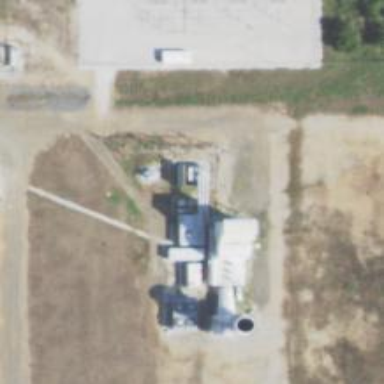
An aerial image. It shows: Gas turbine generator is in use.